Aerial crown-view tile of a tropical tree (Barro Colorado Island, Panama), acquired 20241112:
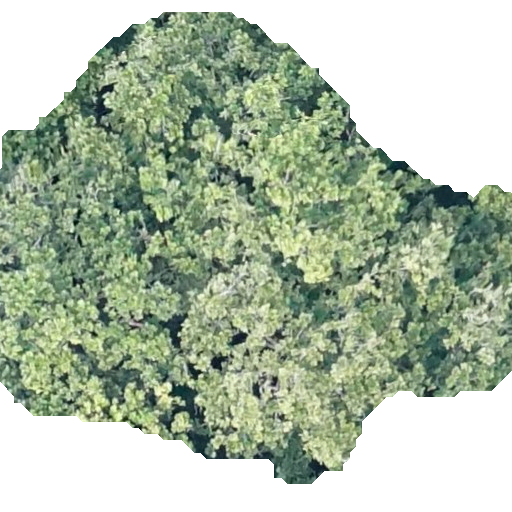
Species: Anacardium excelsum
GBIF accepted scientific name: Anacardium excelsum
Crown area: 296.804 m²